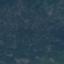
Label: Forest